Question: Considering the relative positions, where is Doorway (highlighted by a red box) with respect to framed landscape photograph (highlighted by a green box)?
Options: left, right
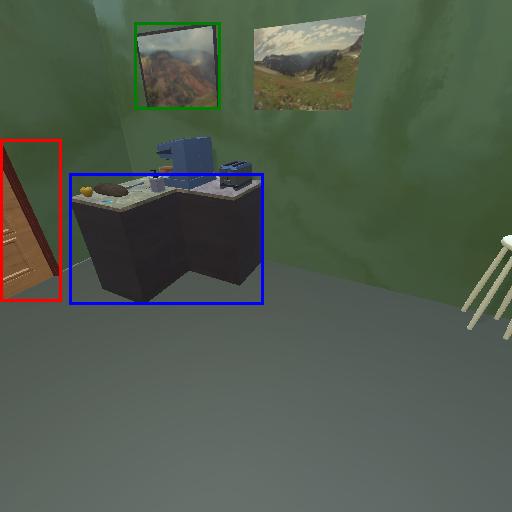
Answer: left